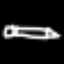
Label: pencil